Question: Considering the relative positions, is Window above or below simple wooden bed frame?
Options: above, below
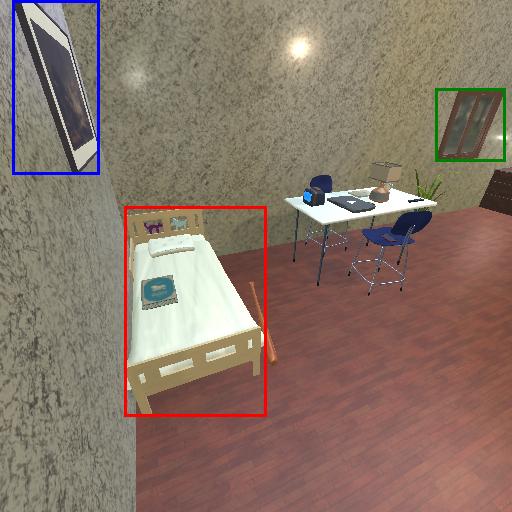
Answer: above